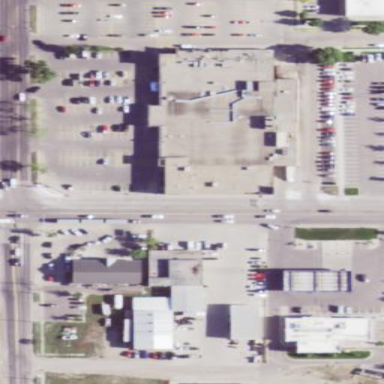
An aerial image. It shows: Building that houses supermarket.